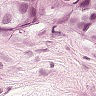
Metastatic tissue present: yes